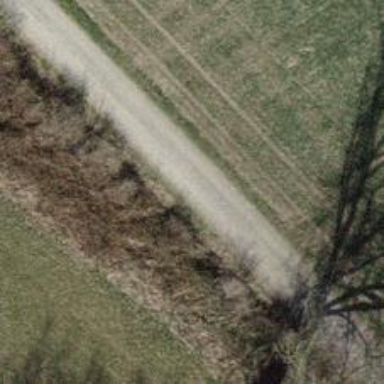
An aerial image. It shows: Gravel track of grade3 type.